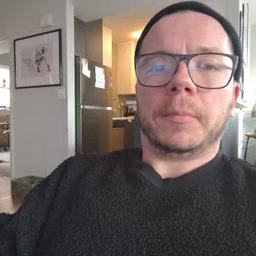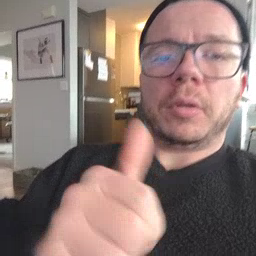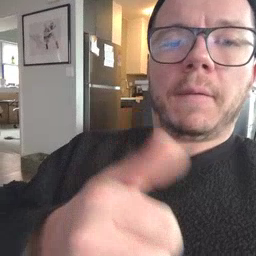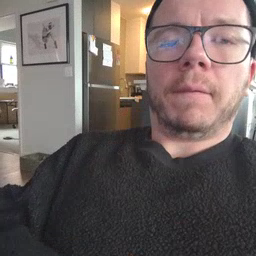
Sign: yourself